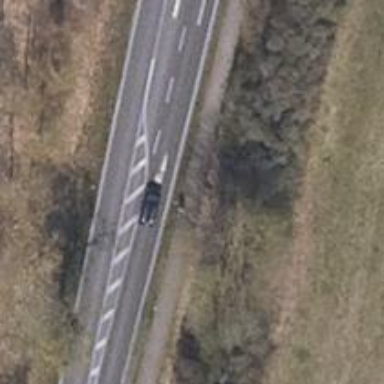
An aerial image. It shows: Secondary road with asphalt surface.